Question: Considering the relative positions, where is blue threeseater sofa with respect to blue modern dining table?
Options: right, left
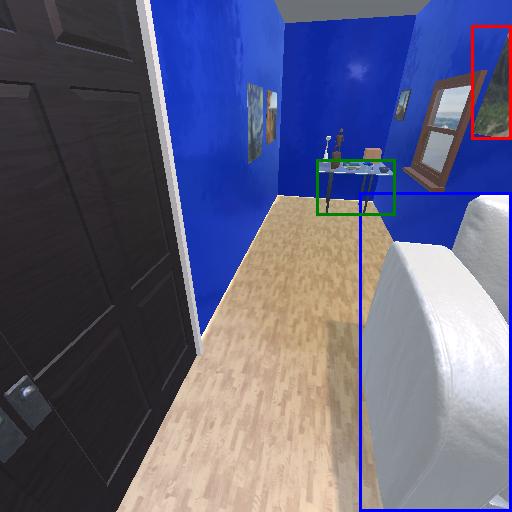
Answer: right